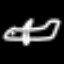
Label: airplane